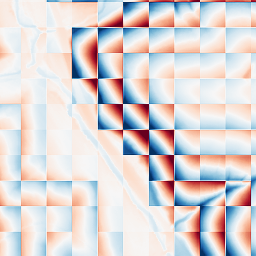
Category: wavelet
Decomposition family: wavelet_biorthogonal
Decomposition parameters: wavelet: bior1.3
level: 5
Upsampling method: bicubic
Upsampling parameters: scale: 4
Upsampling scale: 4